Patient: sex F, age 58
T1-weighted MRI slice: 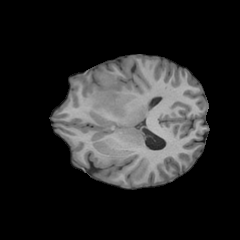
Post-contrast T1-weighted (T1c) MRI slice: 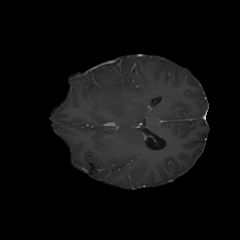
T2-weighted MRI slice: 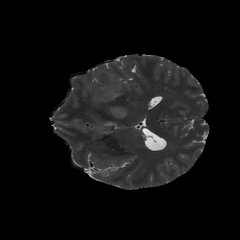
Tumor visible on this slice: yes
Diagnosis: Glioblastoma, IDH-wildtype
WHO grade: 4